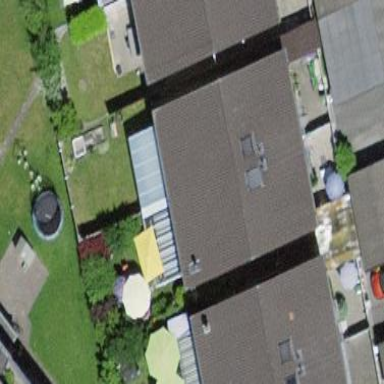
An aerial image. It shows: Terrace building with gabled roof.